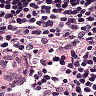
Metastatic tissue present: no